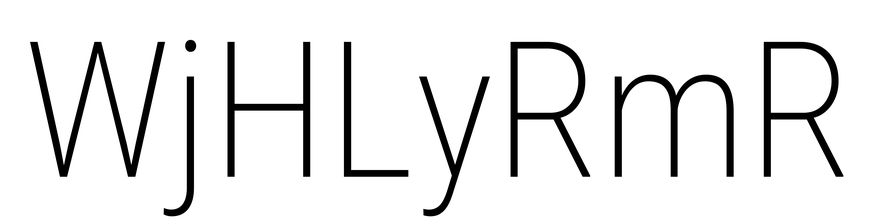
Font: Roboto_Condensed_ExtraLight